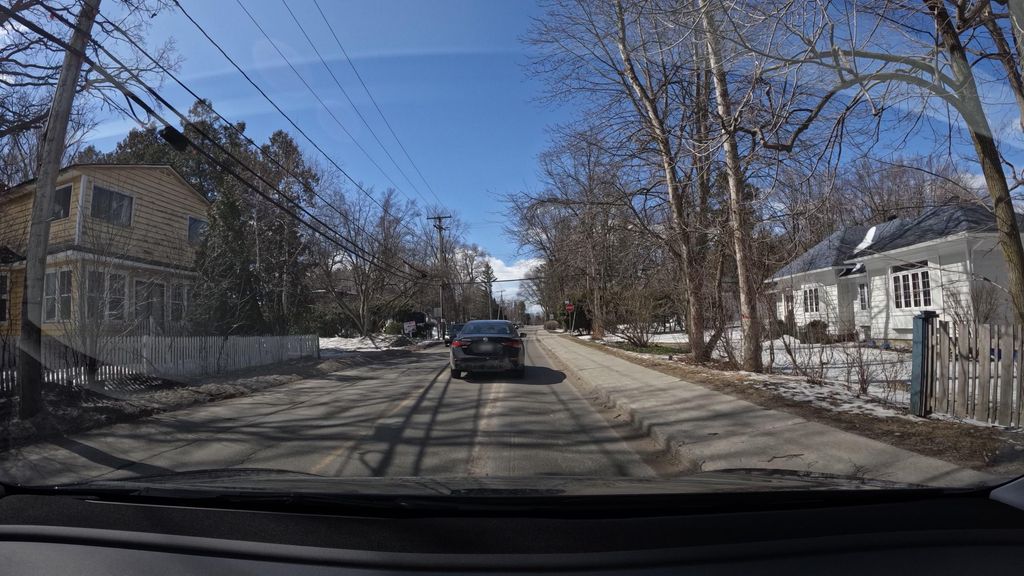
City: montreal